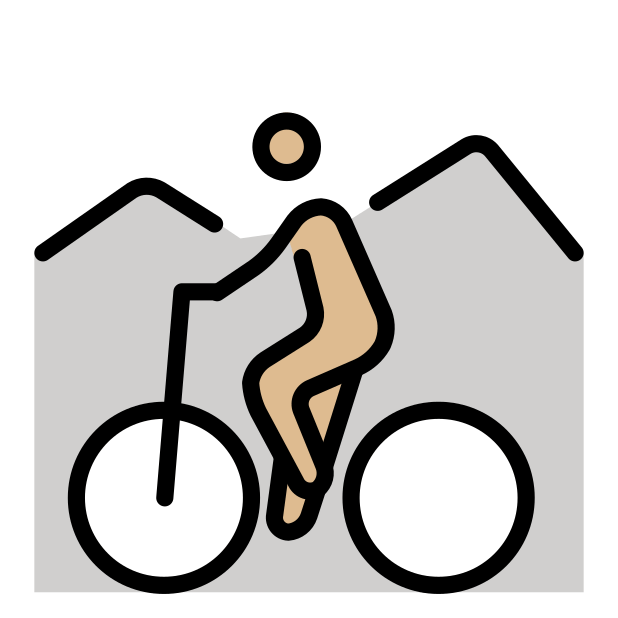
person mountain biking: medium-light skin tone